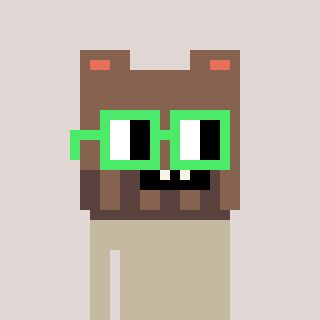
a pixel art character with square light green glasses, a bear-shaped head and a rust-colored body on a warm background